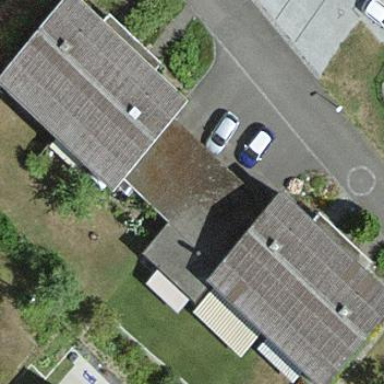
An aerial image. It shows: Simple house.